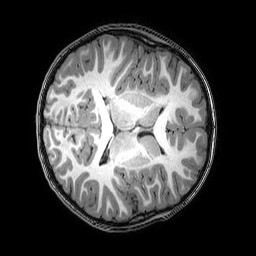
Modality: T1w
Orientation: axial
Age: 6
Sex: male
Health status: healthy